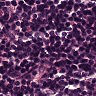
Metastatic tissue present: no